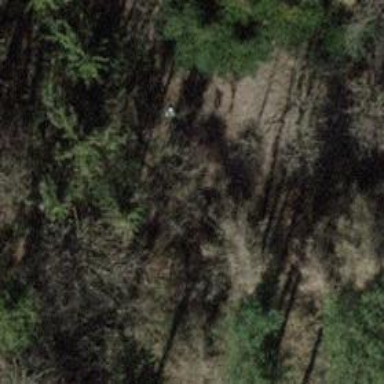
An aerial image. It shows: Brown bench.